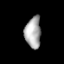
Tissue: lung
Cell type: Epithelial cells
Senescence score: 0.2277
Nuclear area (px): 489
Mean DAPI intensity: 169.331